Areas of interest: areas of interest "Hotel"
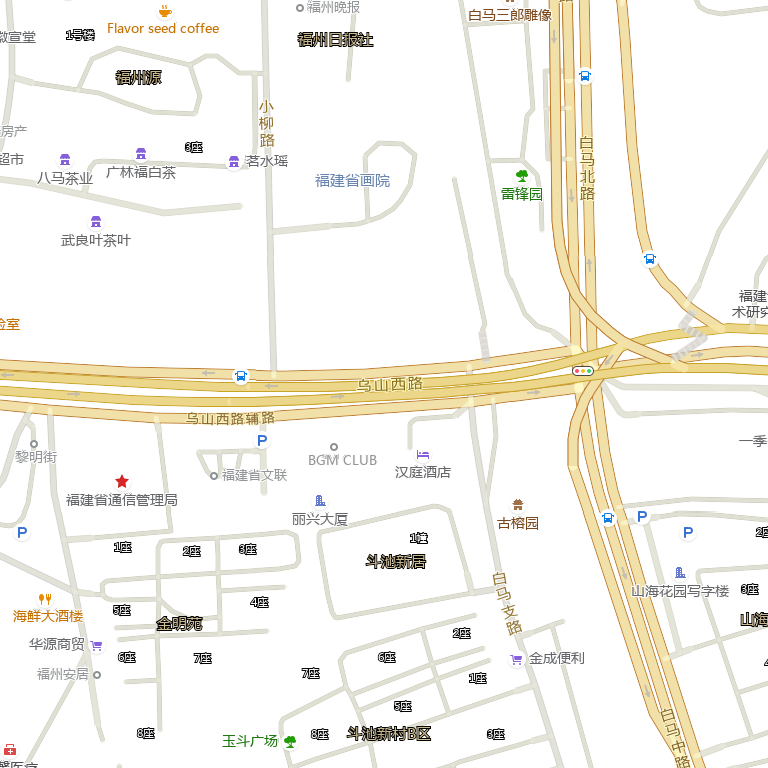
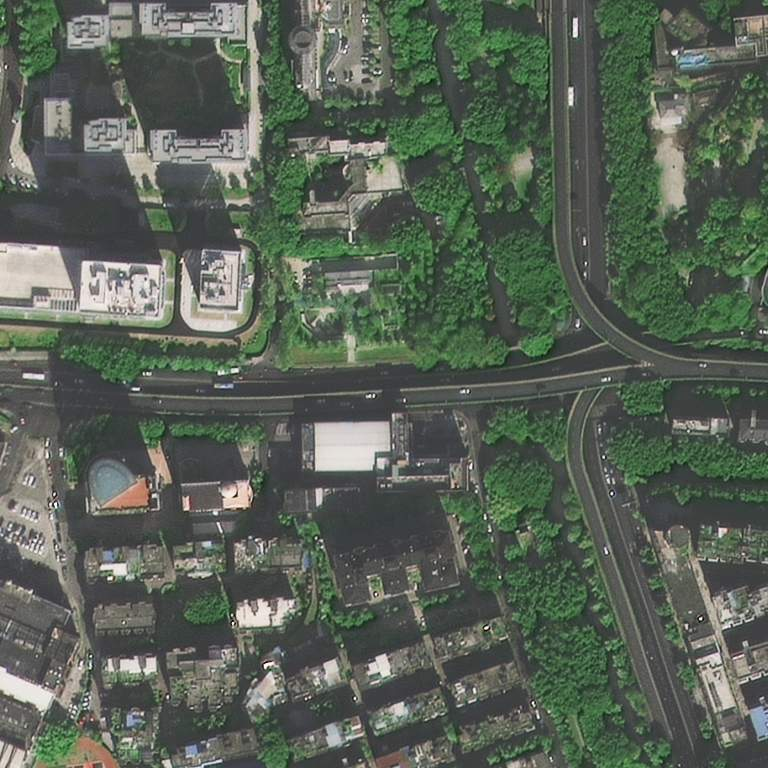